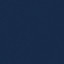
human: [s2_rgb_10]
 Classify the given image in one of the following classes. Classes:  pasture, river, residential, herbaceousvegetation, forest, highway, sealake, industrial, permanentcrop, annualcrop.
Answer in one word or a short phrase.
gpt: SeaLake